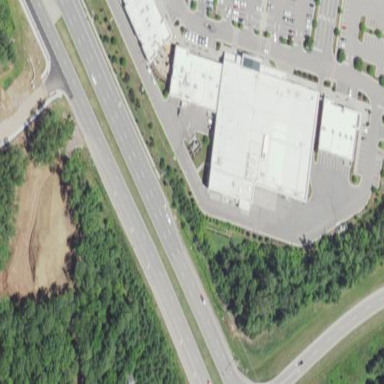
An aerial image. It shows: Retail building.